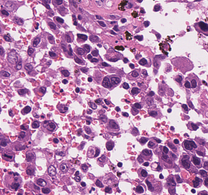
Tumor epithelial tissue: yes
Tumor-associated stroma tissue: no
Normal tissue: no